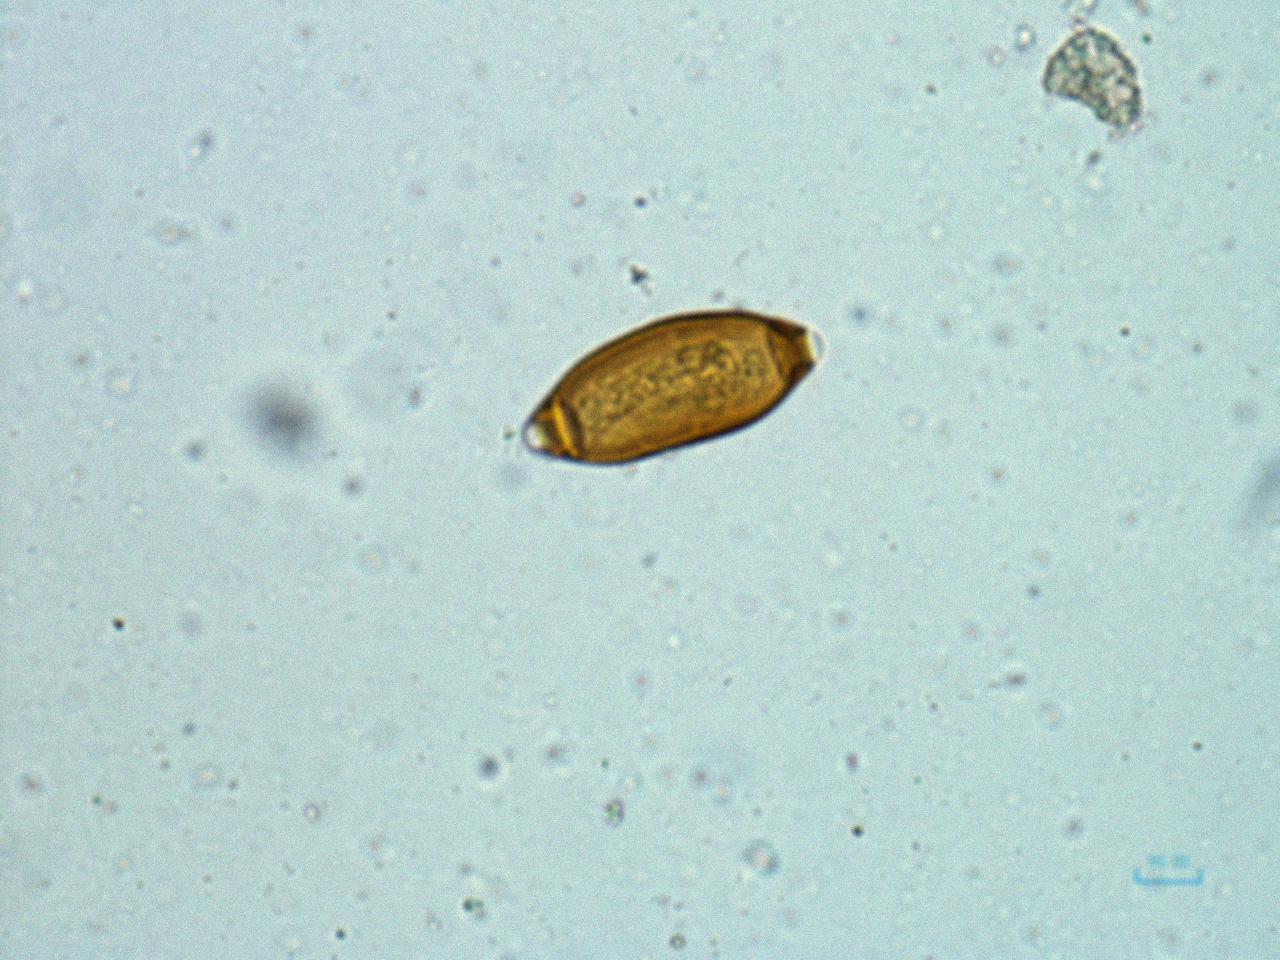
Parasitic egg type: Trichuris trichiura